Field crop: maize
Growth stage: 2
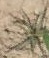
Species: salsola